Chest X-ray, PA view. Patient: 54 years old, sex F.
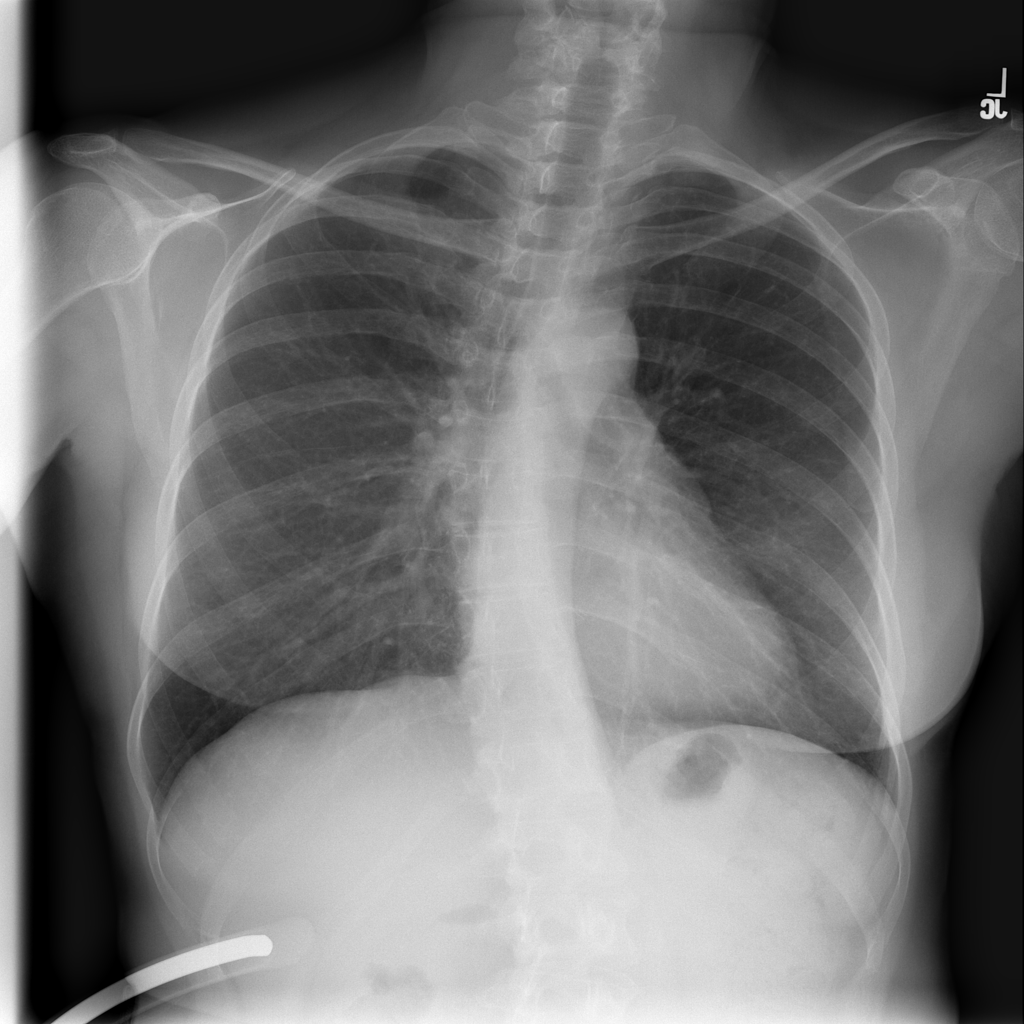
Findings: Nodule